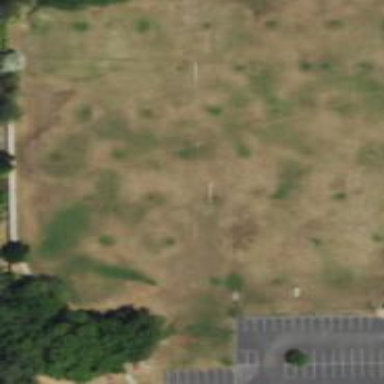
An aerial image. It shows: Recreation ground covered with grass.